Question: When nesting JTabbedPanes, there's a noticeable color change between the parent and the child.
Here's a screenshot to illustrate the issue:

How would you get about making the transition smoother?
Are there any alternatives in terms of using other layouts or components?
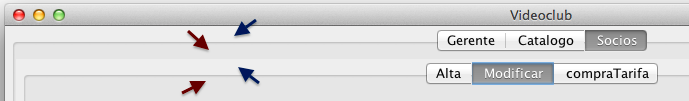
Answer: That's because the 'JTabbedPane' is not transparent. Try to call 'setOpaque(false)' on the tabbed pane, e.g.:
'''
JTabbedPane outer = new JTabbedPane();
outer.setOpaque(false);
// ...
// creating inner pane "Modificar"
JTabbedPane modificar = new JTabbedPane();
modificar.setOpaque(false);
outer.addTab("Modificar", modificar);
'''
It might not work on all looks & feels, though. For example, GTK L&F ignores calls to 'setOpaque()' on a 'JToolbar'.
Another alternative is to use a transparent 'JPanel' with 'FlowLayout' and 'JToggleButton's grouped in a single 'ButtonGroup' instead of a 'JTabbedPane', e.g.
'''
private void initComponents() {
JTabbedPane outer = new JTabbedPane();
outer.setOpaque(false);
// ...
JPanel innerPane = new JPanel();
innerPane.setOpaque(false);
innerPane.setLayout(new FlowLayout());
ButtonGroup group = new ButtonGroup();
addButton(innerPane, group, new JToggleButton("alta"));
addButton(innerPane, group, new JToggleButton("Modificar")).setSelected(true);
addButton(innerPane, group, new JToggleButton("compraTarifa"));
outer.addTab("Socios", innerPane);
// ...
}
private static <T extends AbstractButton> T addButton(Component parent, ButtonGroup group, T btn) {
group.add(btn);
parent.add(btn);
return btn;
}
'''